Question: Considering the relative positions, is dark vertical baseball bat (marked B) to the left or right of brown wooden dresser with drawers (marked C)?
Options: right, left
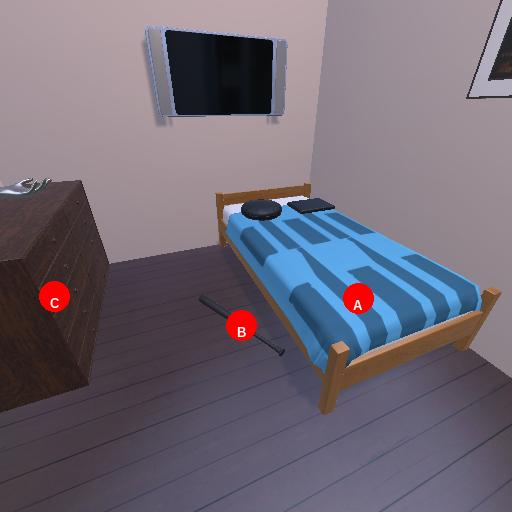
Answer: right